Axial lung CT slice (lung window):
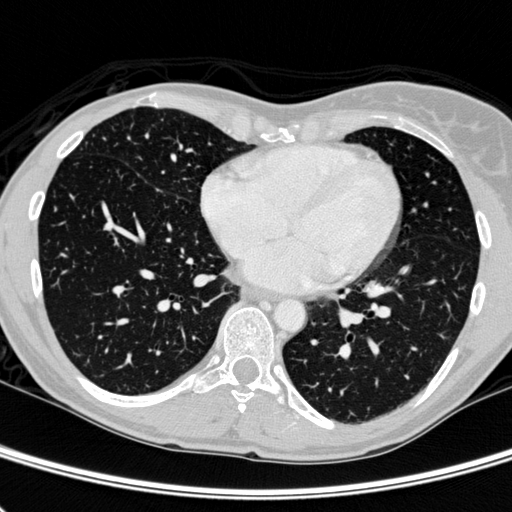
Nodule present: no